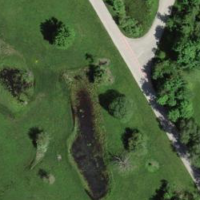
EUNIS habitat code: 25
Species observed at this site:
Tettigonia viridissima